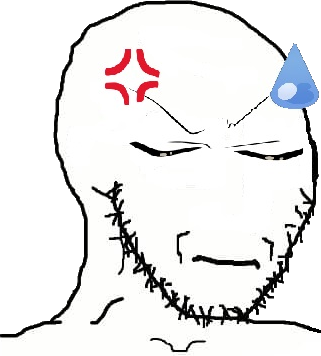
Label: 5_Soyjak